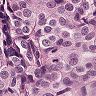
Metastatic tissue present: yes